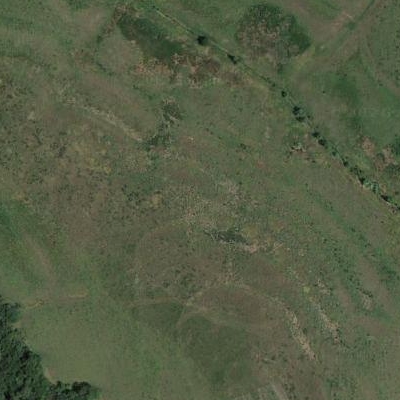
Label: aGrass